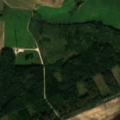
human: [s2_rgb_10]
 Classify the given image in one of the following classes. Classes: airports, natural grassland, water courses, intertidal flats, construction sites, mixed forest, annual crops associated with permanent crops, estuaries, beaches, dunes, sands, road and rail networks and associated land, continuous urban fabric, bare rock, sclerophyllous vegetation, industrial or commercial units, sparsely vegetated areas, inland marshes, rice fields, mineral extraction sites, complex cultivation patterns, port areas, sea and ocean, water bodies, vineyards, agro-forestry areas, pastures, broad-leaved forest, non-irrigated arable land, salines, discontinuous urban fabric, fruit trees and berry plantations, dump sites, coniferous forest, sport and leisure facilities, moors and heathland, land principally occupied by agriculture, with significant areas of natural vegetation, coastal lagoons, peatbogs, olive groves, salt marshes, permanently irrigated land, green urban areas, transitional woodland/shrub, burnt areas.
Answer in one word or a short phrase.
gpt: non-irrigated arable land, broad-leaved forest, transitional woodland/shrub